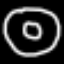
Label: donut